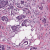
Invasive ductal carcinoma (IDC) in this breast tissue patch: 1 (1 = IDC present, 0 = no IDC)